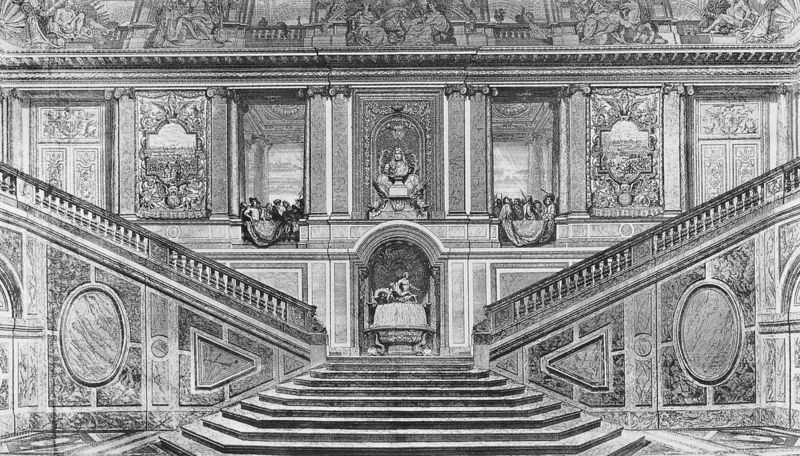
Titel: Schloss Versailles
Künstler: Louis Le Vau
Standort: Versailles (EU - F)
Schlagwörter: gemälde, weiß, fenster, mitte, schwarz, zeichnung, blick, schloss, architektur, barock, theater, renaissance, brunnen, balkon, treppe, detail, aufgang, geländer, eingang, palast, portal, treppenhaus, nischen